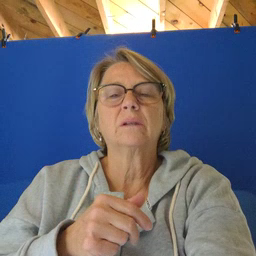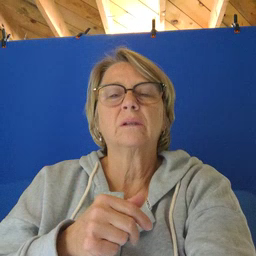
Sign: horse